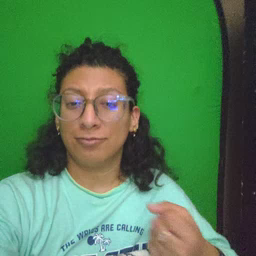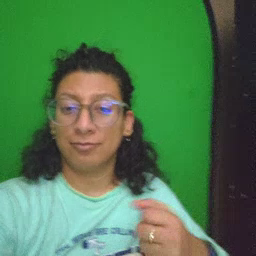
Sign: finger